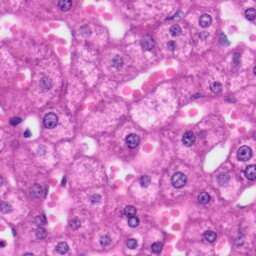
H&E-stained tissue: Liver